Question: I just deployed the rails app with Rubber on EC2.Additionally a RDS instance is created for the database. Run
'''
$ cat /etc/host
'''
to get the rubber config on production as
But when I browse <URL>, I got the error of '504 Gateway Time-out, server didn't respond in time'
The error log in apache2 shows:
'''
[ pid=1813 thr=<PHONE> file=utils.rb:176 time=2013-03-06 20:49:28.175 ]:
*** Exception PhusionPassenger::UnknownError in PhusionPassenger::Rack::ApplicationSpawner (Can't connect to MySQL server on 'musemedb.cfmz4gvshyts.us-east-1.rds.amazonaws.com' (110) (Mysql2::Error)) (process 1813, thread #<Thread:0x000000017320e8>):
'''
As I modified the config/database.yml:
'''
production:
adapter: mysql2
encoding: utf8
database: muse_me_backend_production
username: app_admin
password: MYPASSWORD
host: musemedb.cfmz4gvshyts.us-east-1.rds.amazonaws.com
port: 3306
'''
modified config/rubber/rubber-mysql.yml as:
'''
# REQUIRED: The credentials for creating/accessong your app's database
#
db_user: app_admin
db_pass: MYPASSWORD
db_name: muse_me_backend_production
db_host: musemedb.cfmz4gvshyts.us-east-1.rds.amazonaws.com
'''
and config/rubber/common/database.yml as
'''
<%
@path = "#{Rubber.root}/config/database.yml"
%>
<%= Rubber.env %>:
adapter: <%= YAML::load(File.open("#{Rubber.root}/config/database.yml"))["production"]["adapter"] %>
encoding: utf8
database: <%= rubber_env.db_name %>
username: <%= rubber_env.db_user %>
password: <%= rubber_env.db_pass %>
host: <%= rubber_env.db_host %>
pool: 5
'''
The app should be deployed successfully. Database migrations are raked successfully too. Are there anything I missed to connect the server? Do I need to own the domain name of musemebackend.com? Now I don't own it. I saw in tutorial it was just foo.com. Does that matter?
Thanks
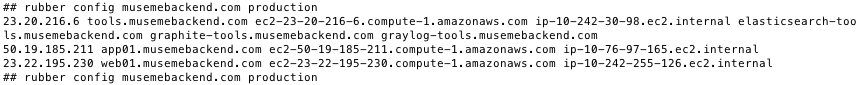
Answer: The problem was that I didn't add the security group of the app role instance to DB security group. Now it was fixed.